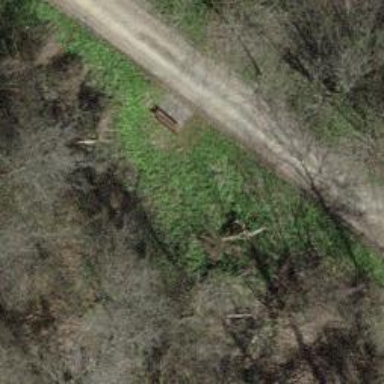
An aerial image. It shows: Bench for seating.